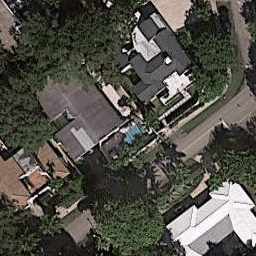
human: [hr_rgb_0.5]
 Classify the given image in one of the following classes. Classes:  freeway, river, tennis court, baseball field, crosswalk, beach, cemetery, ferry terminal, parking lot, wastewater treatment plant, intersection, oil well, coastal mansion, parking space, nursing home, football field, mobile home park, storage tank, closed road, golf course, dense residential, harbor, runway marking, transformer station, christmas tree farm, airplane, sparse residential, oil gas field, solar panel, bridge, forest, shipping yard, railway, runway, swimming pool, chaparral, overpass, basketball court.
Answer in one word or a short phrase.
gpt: coastal mansion